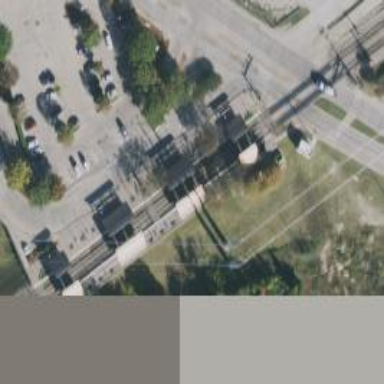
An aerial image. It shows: Railway crossing.